Question: I am using DirectShow for a movie playback. I modify video/audio data and render everything myself in my app. Therefore, I am using SampleGrabber filters and NULL renderers.
The problem arises when I rewind the movie (using IMediaSeeking interface) - audio significantly lags behind the video (a few seconds lag).

I understand the a/v sync basics and timestamps. I do understand that render filters can drop frames depending on the presentation times.
But I guess SampleGrabber filters simply receive all data? Is it possible to get audio/video data already synchronized in my SampleCB callbacks?
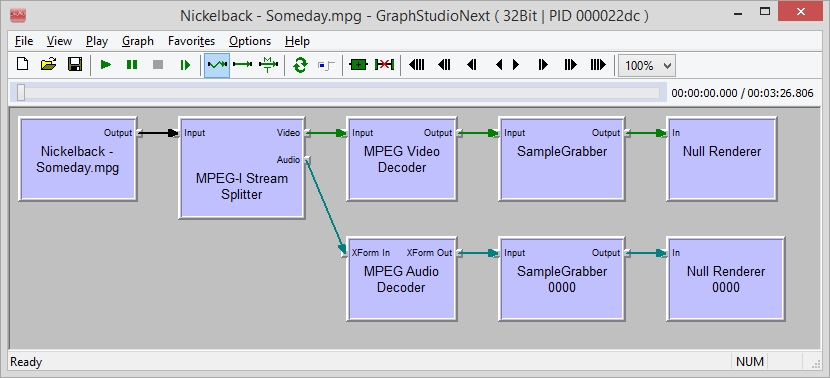
Answer: On the sample grabber callback you receive data time stamped. If you keep the time stamps you get, and you make sure you have the data playback sync'ed using these time stamps in terms of playing data with equal time stamps on all streams at any time - then you will have your synchronization in good standing.
Sample grabbers receive all data, but it does not mean this data reaches grabbers in synchronized order. Matching time stamps is absolutely necessary. Because video might be temporally compressed and audio is typically not, your seeking might be getting you additional preroll data on the video leg, which you might be not processing correctly.